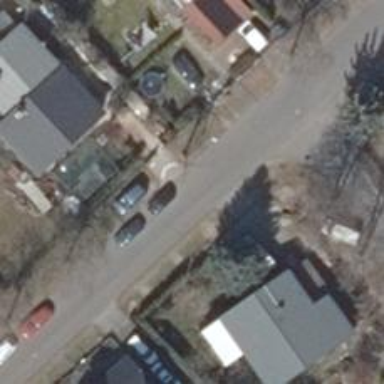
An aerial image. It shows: Driveway.